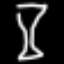
Label: hourglass